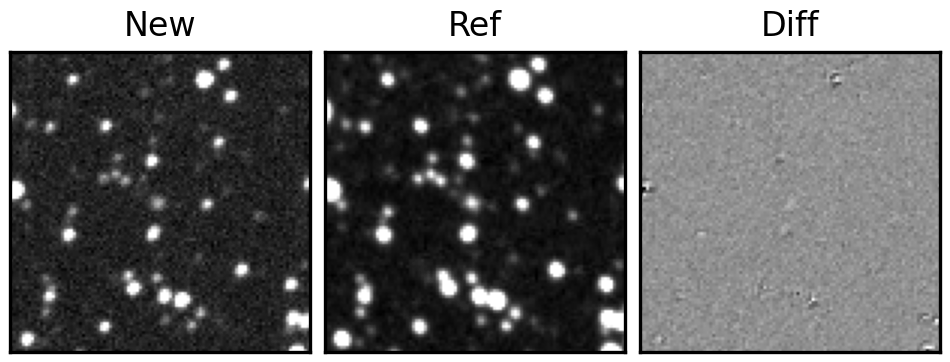
Label: real